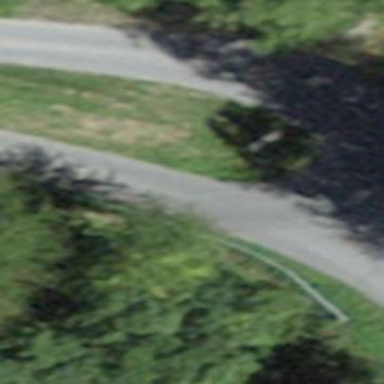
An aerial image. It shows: Bench.